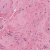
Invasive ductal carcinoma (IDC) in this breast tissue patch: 0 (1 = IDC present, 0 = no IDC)